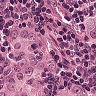
Metastatic tissue present: yes